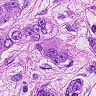
Metastatic tissue present: yes